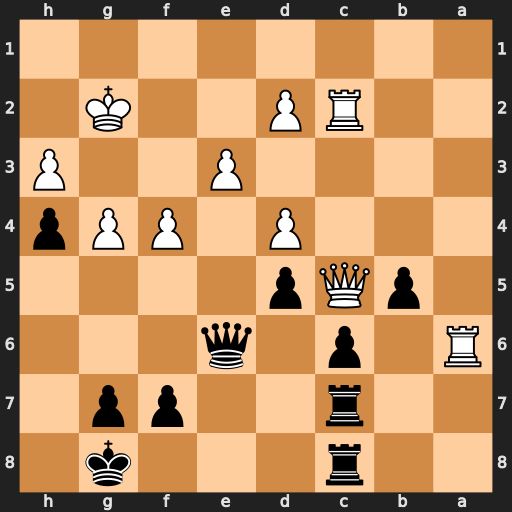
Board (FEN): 2r3k1/2r2pp1/R1p1q3/1pQp4/3P1PPp/4P2P/2RP2K1/8
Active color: b
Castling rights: -
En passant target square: -
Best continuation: Qe4+ Kf2 Qh1 Rc1 Qh2+